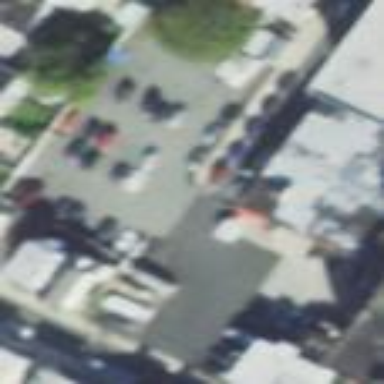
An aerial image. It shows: Parking area.